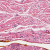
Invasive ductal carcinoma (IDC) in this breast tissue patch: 0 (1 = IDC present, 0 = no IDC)